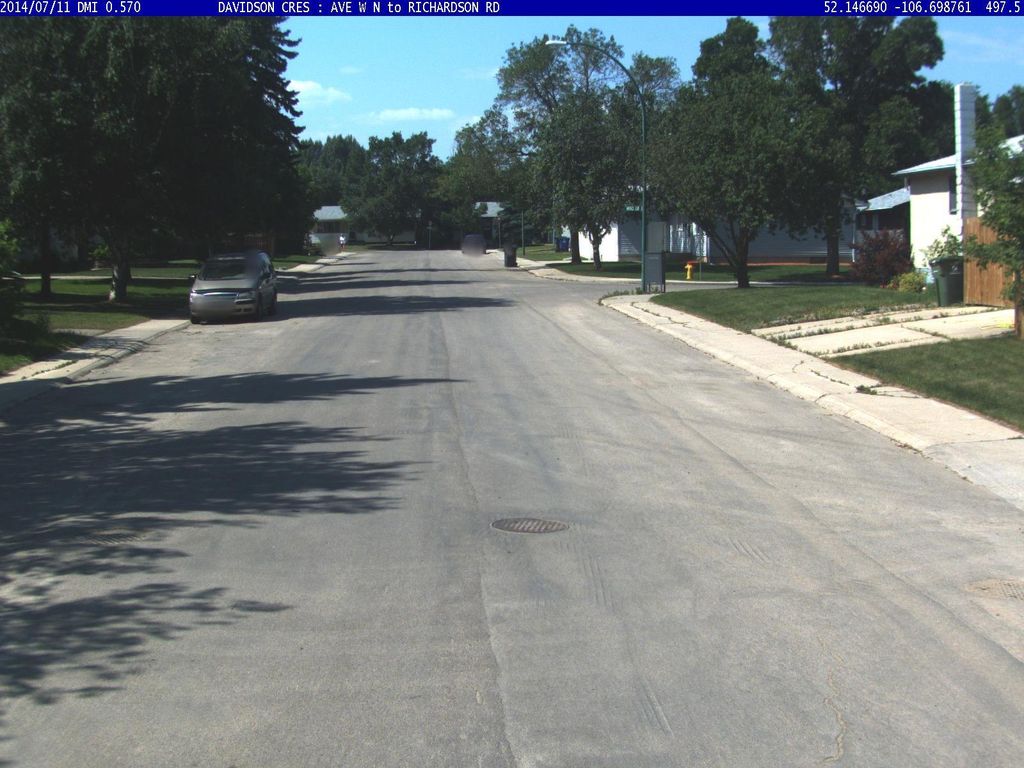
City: saskatoon